Question: I'm french so excuse some translation mistakes...
I have a code, using Jquery and Ajax call, and i don't understand the following problem.
I have a table, with a first row.
At the end of the row, two option : Valid and delete.
When you click on valid icon, a loading icon appear, a new row appear, append to the table, the loading icon disappear, and the delete icon is displaying.
When you click on delete icon, it delete the row.
And so my problem...
At the beginning, i implemented a "onclick=valid()" and "onclick="delete()" on icon directly.
But now, i find more clean to use a :
'''
$('#valid'+i).click(function(){
valid(i);
});
$('#delete'+i).click(function(){
delete(i);
});
'''
and the problem appear : When you click, for example on a delete icon line 3, it's the loading who appear on line 4 ...
There is the code
PHP/HTML
'''
<?php
include_once 'functions_sandbox.php';
?>
<html>
<head>
<script src="http://code.jquery.com/jquery-1.9.0.min.js" type="text/javascript"></script>
</head>
<body>
<script type="text/javascript">
//Fonction qui charge les datepicker et les differentes options sur les champs
function reload_jquery(){
$('input[type=text][id*=tags]').each(function() {
i = $(this).attr('num');
$(this).css('border','thin blue solid');
$('#valid'+i).click(function(){
valid_temps(i);
});
$('#delete'+i).click(function(){
delete_temps(i);
});
});
}
function valid_temps(i){
$('#loading'+i).show();
$('#valid'+i).hide();
var variables = 'mode=saisie_temps&j='+$('#j').val();
$.ajax(
{
// Define AJAX properties.
type: "POST",
url: "/dgi/ajax_sandbox.php",
data : variables,
dataType: "html",
timeout: 6000,
// Define the succss method.
success: function(data)
{
$('#data_retour').append(data);
$('#loading'+i).hide();
$('#delete'+i).show();
$('#j').val(parseInt($('#j').val())+1);
reload_jquery();
}
}
);
}
function delete_temps(i){
$('#loading'+i).show();
$('#delete'+i).hide();
$( "#confirm").dialog({
resizable: false,
height:160,
width: 350,
modal: true,
buttons: {
"Oui": function() {
supp_temps(i);
$(this).dialog( "close" );
},
"Non": function() {
$('#loading'+i).hide();
$('#delete'+i).show();
$(this).dialog( "close" );
}
}
});
}
function supp_temps(i){
$('#ligne'+i).hide('slow');
}
$(function(){
reload_jquery();
});
</script>
<table id="data_retour" class="module">
<?php echo ligne_saisie_sandbox(0); ?>
</table>
<div style="display:none" id="confirm" title="Confirmation">Voulez-vous vraiment supprimer ce temps ?</div>
<label>Indice J : </label>
<input type="text" value="1" id="j" name="j" />
</body>
</html>
'''
The "ligne_saisie_sandbox" function in 'functions_sandbox.php'
'''
function ligne_saisie_sandbox($j){
$retour = '
<tr id="ligne'.$j.'">
<td class="cellule _light">
<label>Attraction'.$j.' : </label>
<input type="text" id="tags'.$j.'" num="'.$j.'" />
<img src="/dgi/img/b_save.png" alt="Valid" title="Valider votre temps" title="Valider le temps" id="valid'.$j.'" style="margin-top:5px;float:right">
<img src="/dgi/img/b_empty.png" alt="Supprimer" title="Supprimer votre temps" title="Supprimer le temps" id="delete'.$j.'" style="margin-top:5px;float:right;display:none">
<img src="/dgi/img/ajax_clock_small.gif" alt="Load" id="loading'.$j.'" style="margin-top:5px;float:right;display:none;" />
</td>
</tr>';
return $retour;
}
'''
and the Ajax in "ajax_sandbox.php"
'''
include_once 'functions_sandbox.php';
switch ($_POST['mode'])
{
case "saisie_temps":
$j = $_POST['j'];
$retour = ligne_saisie_sandbox($j);
echo $retour;
break;
}
'''
A little image to illustrate the problem

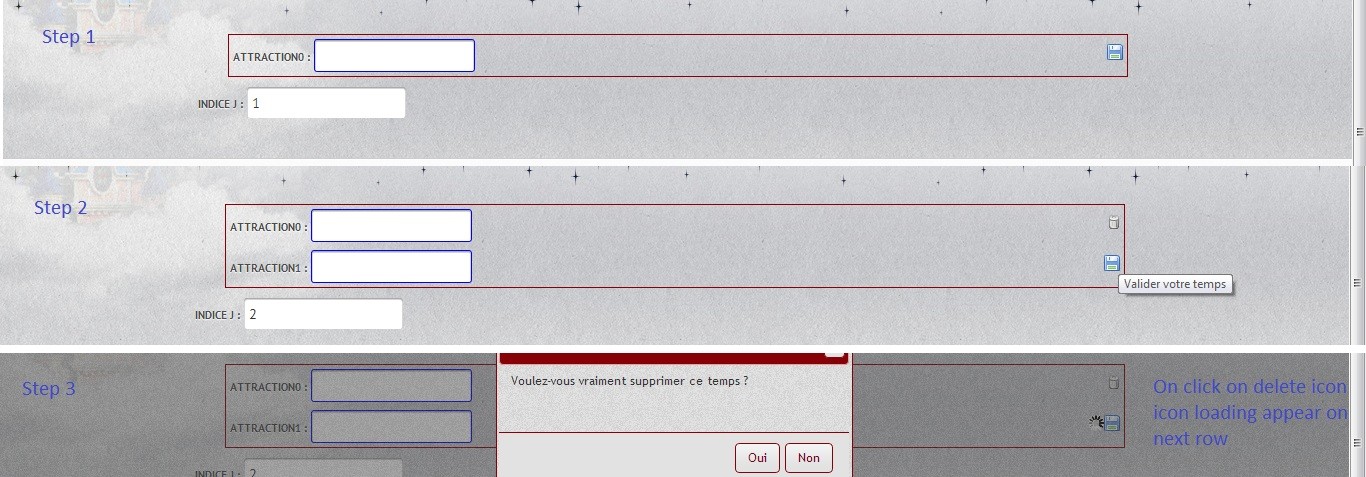
Answer: Your problem arises because you left out 'var' on this line:
'''
i = $(this).attr('num');
'''
By leaving off 'var', you made 'i' a global variable, which makes the 'i's in your callbacks ('delete_temps(i);') all point to the global 'i', not to the local 'i'.
Change that line to:
'''
var i = $(this).attr('num');
'''
And it should work. I'd also advise against using custom attributes. Use HTML5 'data-' attributes:
'''
<input type="text" id="tags'.$j.'" data-num="'.$j.'" />
'''
And use the '.data()' function:
'''
var i = $(this).data('num');
'''